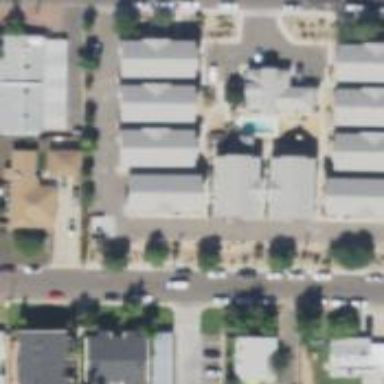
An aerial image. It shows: Living street.